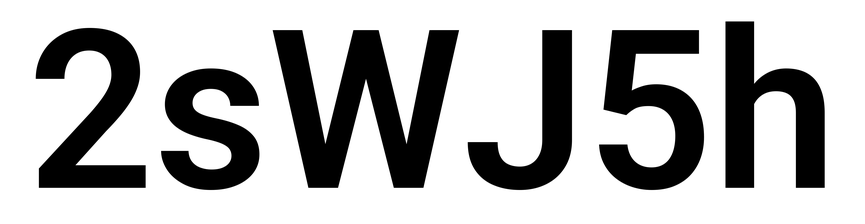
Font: Roboto_SemiBold